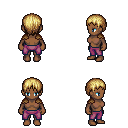
a pixel art fantasy rpg character, female body template, human, dark skin, leather shoulder armor, magenta pants, blonde plain hairstyle, four views (front, back, left, right), 2x2 character sprite sheet, small pixel art, hard edges, no anti-aliasing